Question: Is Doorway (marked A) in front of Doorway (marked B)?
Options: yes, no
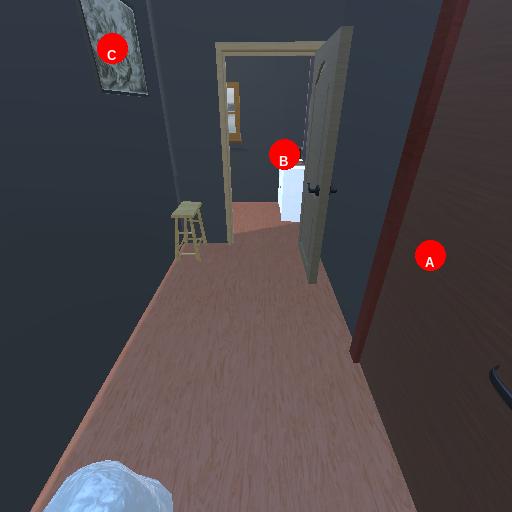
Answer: yes